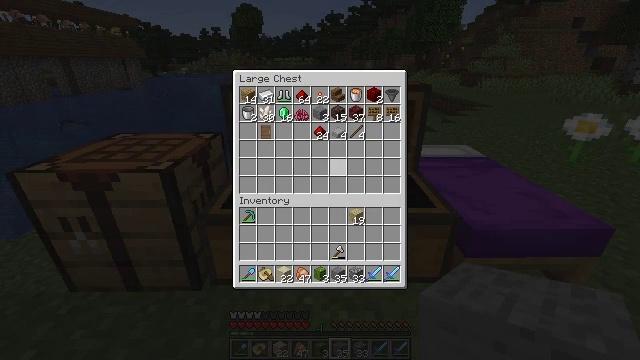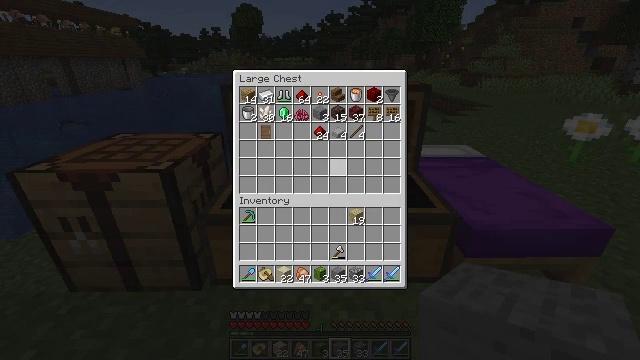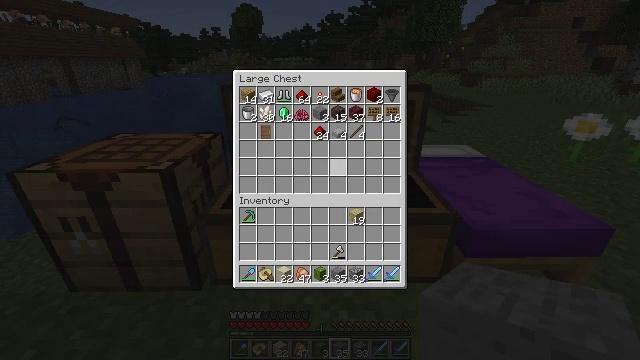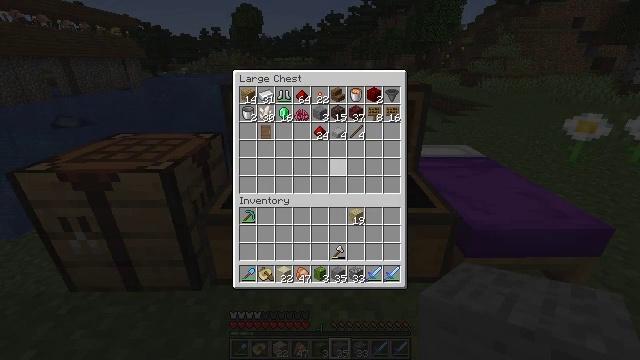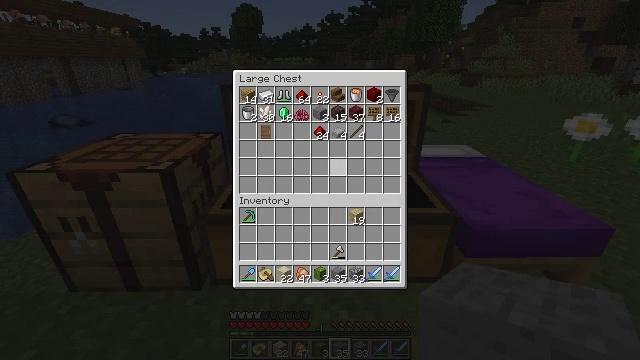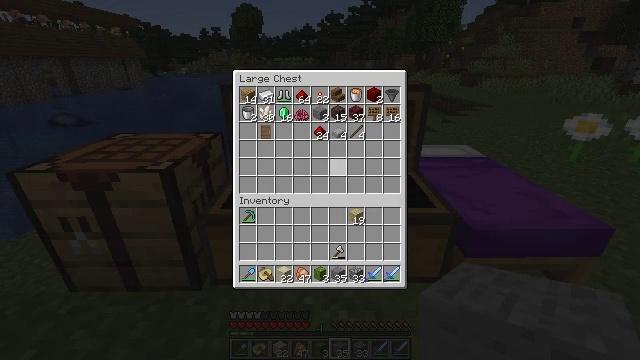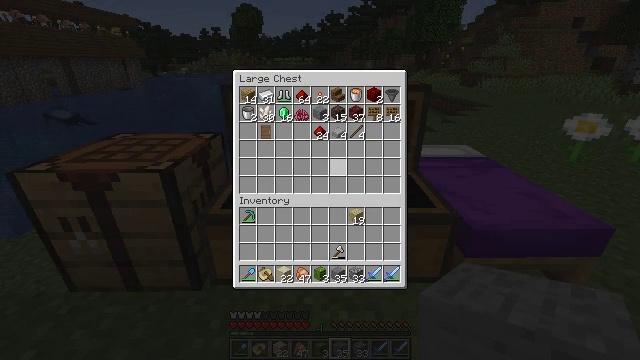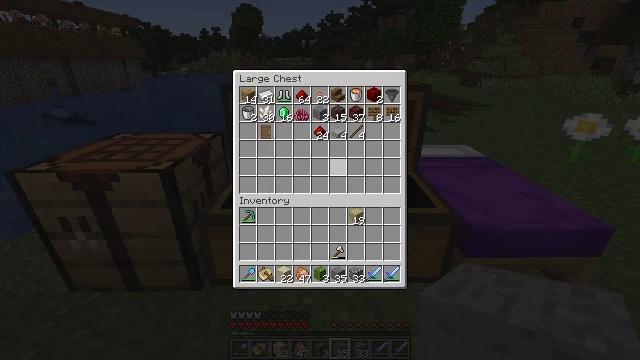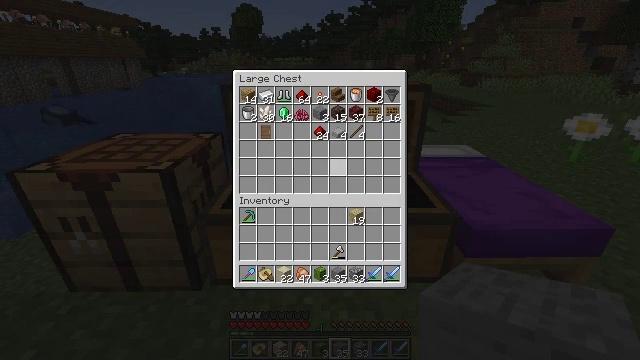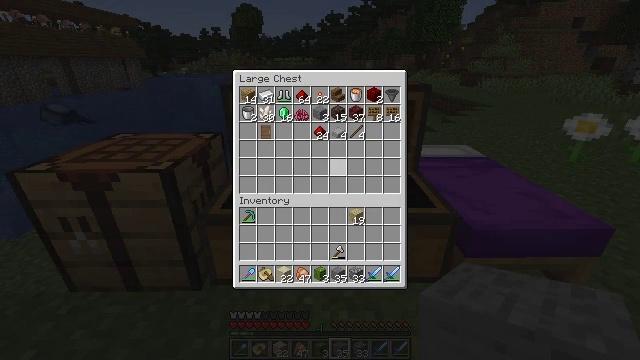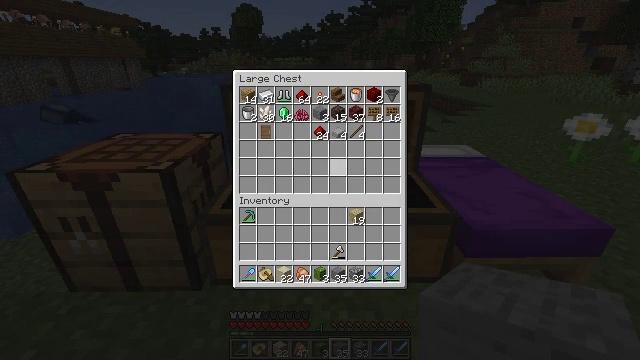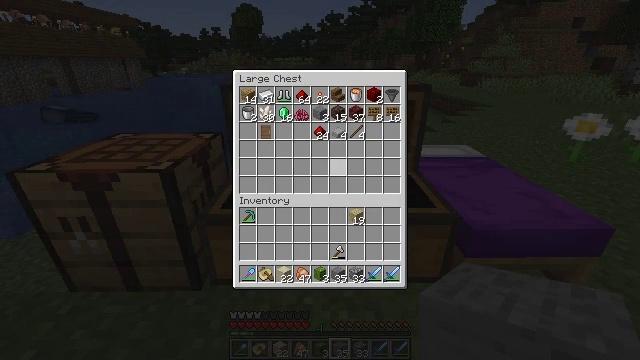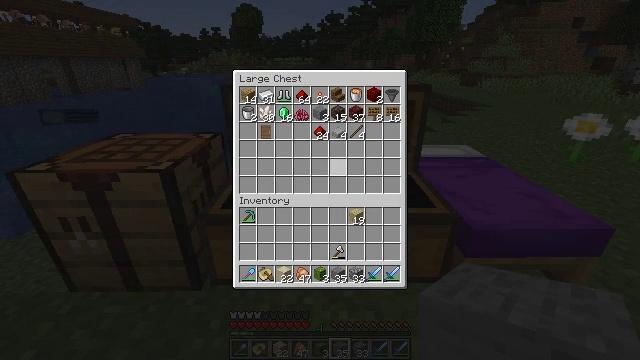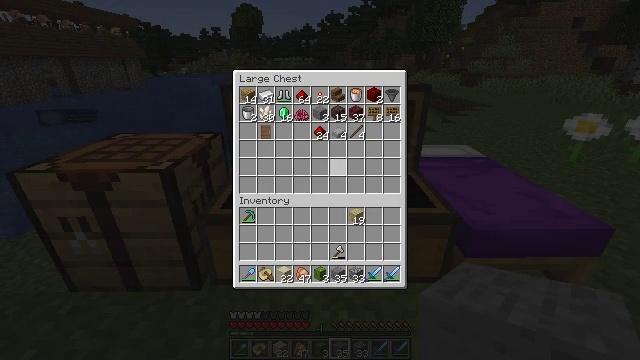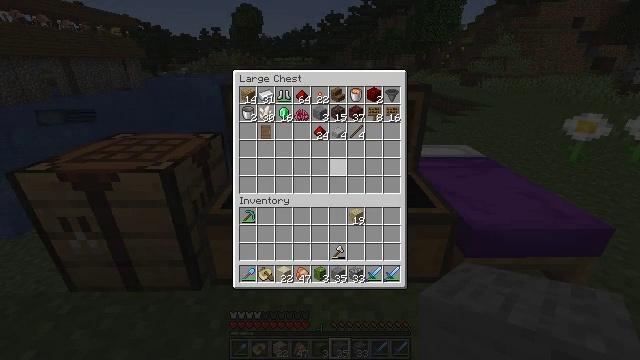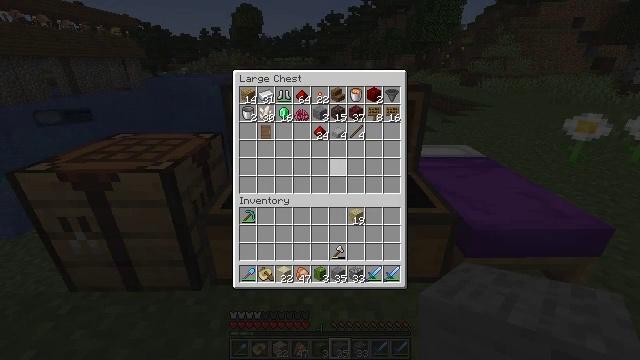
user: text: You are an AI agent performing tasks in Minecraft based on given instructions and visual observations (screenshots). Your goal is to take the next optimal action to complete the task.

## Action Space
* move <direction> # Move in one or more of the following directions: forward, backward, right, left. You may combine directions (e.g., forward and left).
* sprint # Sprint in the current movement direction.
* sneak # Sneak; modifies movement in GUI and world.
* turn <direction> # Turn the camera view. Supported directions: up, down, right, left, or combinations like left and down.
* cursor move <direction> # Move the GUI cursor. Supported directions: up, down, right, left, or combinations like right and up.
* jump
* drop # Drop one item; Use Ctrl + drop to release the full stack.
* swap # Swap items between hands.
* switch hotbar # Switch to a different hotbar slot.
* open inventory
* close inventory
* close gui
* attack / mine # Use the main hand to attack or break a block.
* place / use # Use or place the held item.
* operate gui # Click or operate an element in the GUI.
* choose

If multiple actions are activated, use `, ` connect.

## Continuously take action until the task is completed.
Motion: motion action
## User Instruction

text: Gather sweet berries from the bush.
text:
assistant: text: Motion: no_op
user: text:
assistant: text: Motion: no_op
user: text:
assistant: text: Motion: no_op
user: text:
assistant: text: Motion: no_op
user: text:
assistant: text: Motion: no_op
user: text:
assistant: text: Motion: no_op
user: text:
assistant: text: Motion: no_op
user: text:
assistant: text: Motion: no_op
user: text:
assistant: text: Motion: no_op
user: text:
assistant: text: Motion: no_op
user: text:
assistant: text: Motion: no_op
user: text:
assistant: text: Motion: no_op
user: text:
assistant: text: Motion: no_op
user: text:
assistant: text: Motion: no_op
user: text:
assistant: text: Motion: no_op
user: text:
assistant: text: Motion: no_op
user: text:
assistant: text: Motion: no_op
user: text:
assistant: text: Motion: no_op
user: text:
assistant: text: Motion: no_op
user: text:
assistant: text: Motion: no_op
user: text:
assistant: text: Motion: no_op
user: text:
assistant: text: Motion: no_op
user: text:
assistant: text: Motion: no_op
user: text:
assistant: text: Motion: no_op
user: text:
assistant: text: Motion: no_op
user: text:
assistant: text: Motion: no_op
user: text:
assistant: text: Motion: no_op
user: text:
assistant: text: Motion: no_op
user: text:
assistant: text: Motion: no_op
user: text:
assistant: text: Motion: no_op